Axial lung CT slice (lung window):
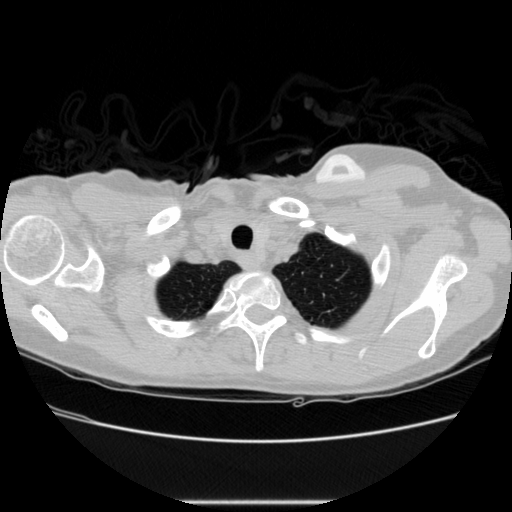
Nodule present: no